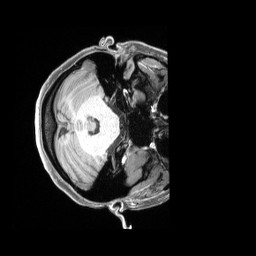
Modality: T1w
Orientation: axial
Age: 23
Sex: female
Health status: healthy
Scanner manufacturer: siemens
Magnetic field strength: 3 T
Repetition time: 2.4 s
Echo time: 0.00228 s